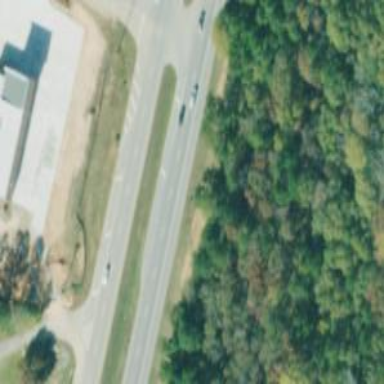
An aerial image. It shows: Asphalt road classified as primary highway with expressway characteristics.